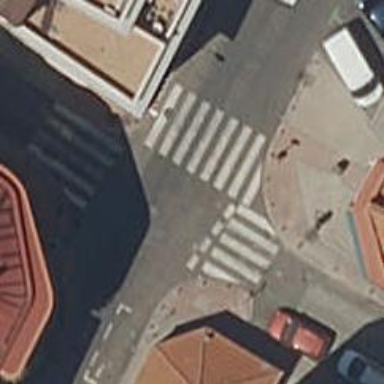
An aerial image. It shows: Uncontrolled crossing on the road.